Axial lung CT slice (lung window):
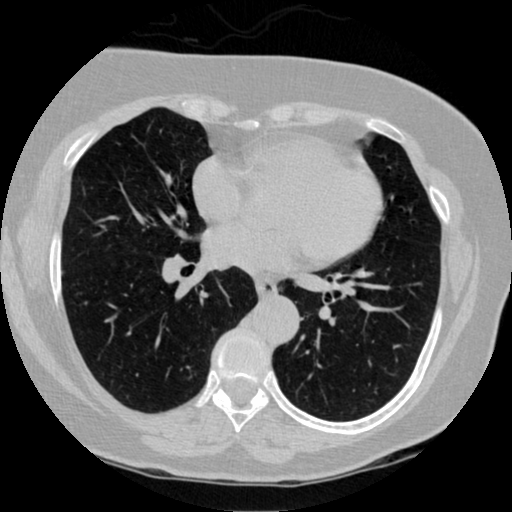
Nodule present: no